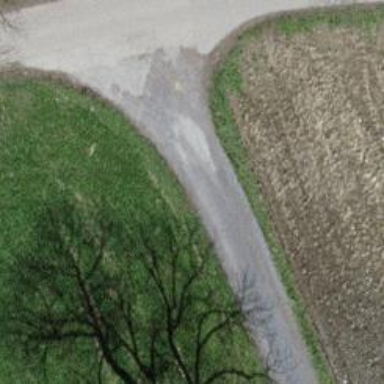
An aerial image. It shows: Gravel track with grade2 quality.